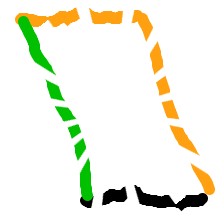
Shape: parallelogram